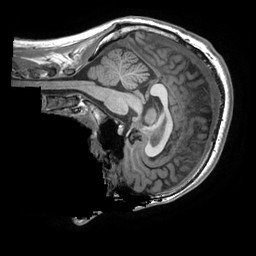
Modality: T1w
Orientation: sagittal
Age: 22
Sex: male
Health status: healthy
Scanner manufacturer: ge